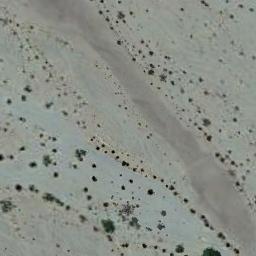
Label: chaparral